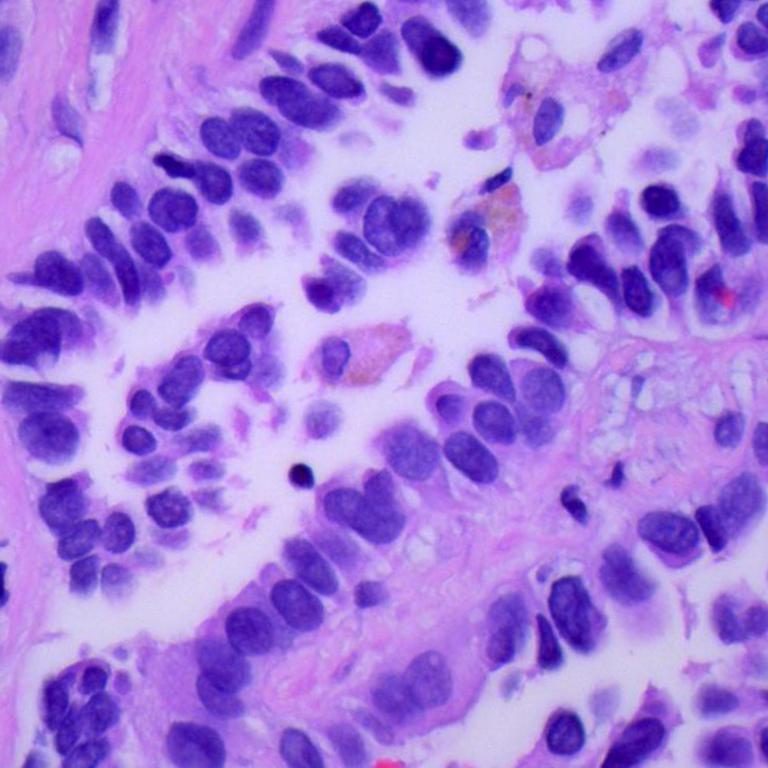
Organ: lung
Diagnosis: adenocarcinomas